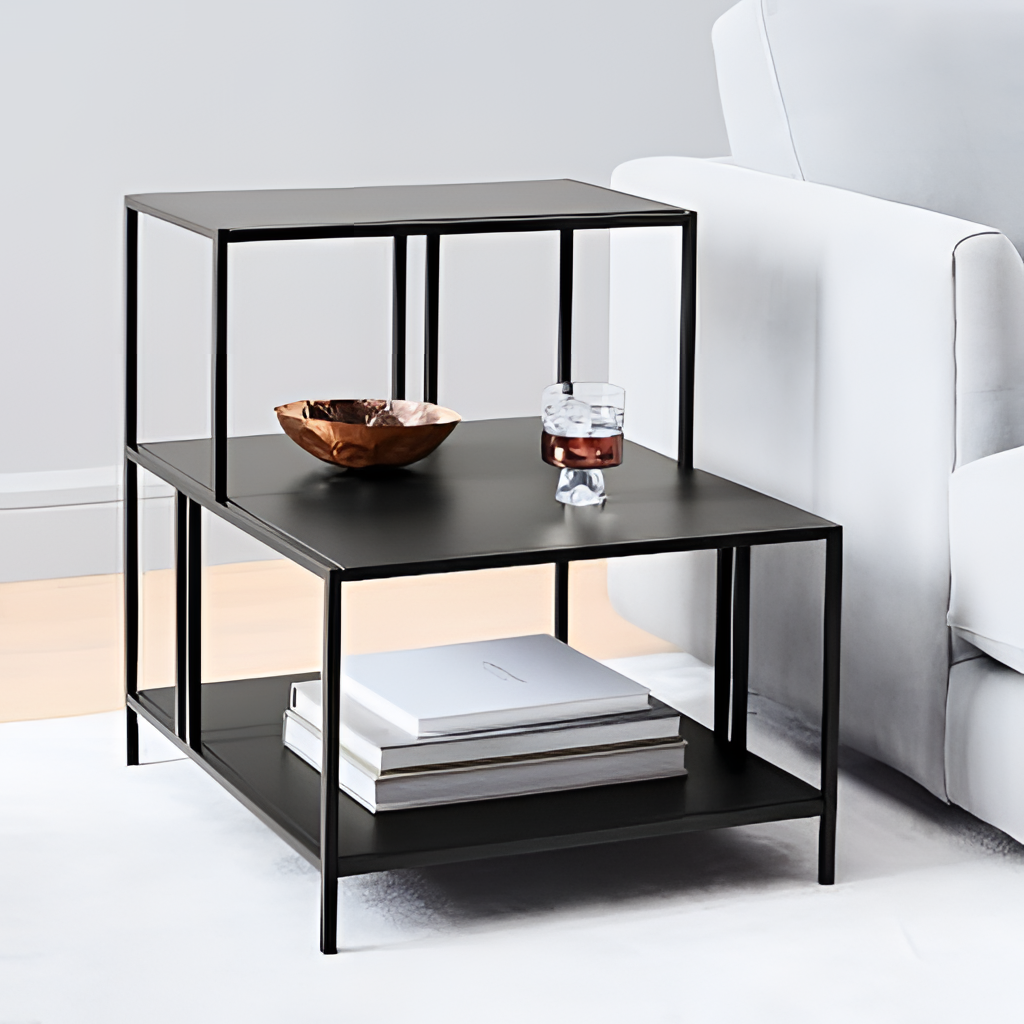
living room, metal side table, gray paint wallpaper, with solid pattern, wood flooring, with plank pattern, minimalistic